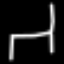
Label: chair